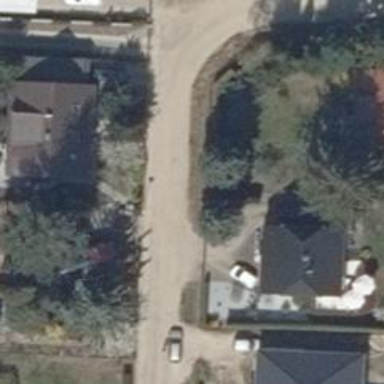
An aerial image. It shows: Driveway leading to service road.